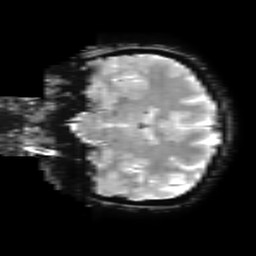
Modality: T2starw
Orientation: coronal
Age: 27
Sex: female
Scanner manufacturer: ge
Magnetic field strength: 3 T
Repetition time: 0.65 s
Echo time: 0.02 s